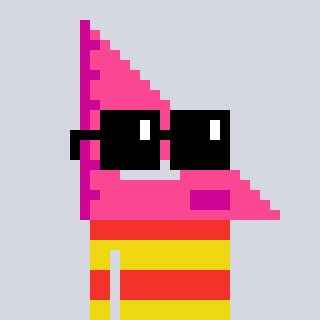
a pixel art character with square black sunglasses, a squadron ruler-shaped head and a yellow-colored body on a cool background